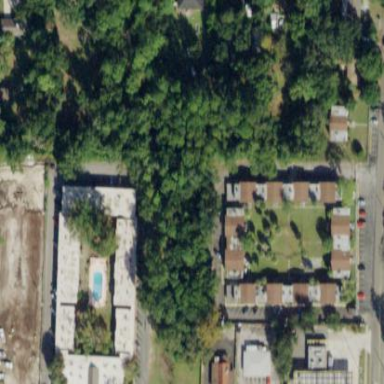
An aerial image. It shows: Residential area with apartments.